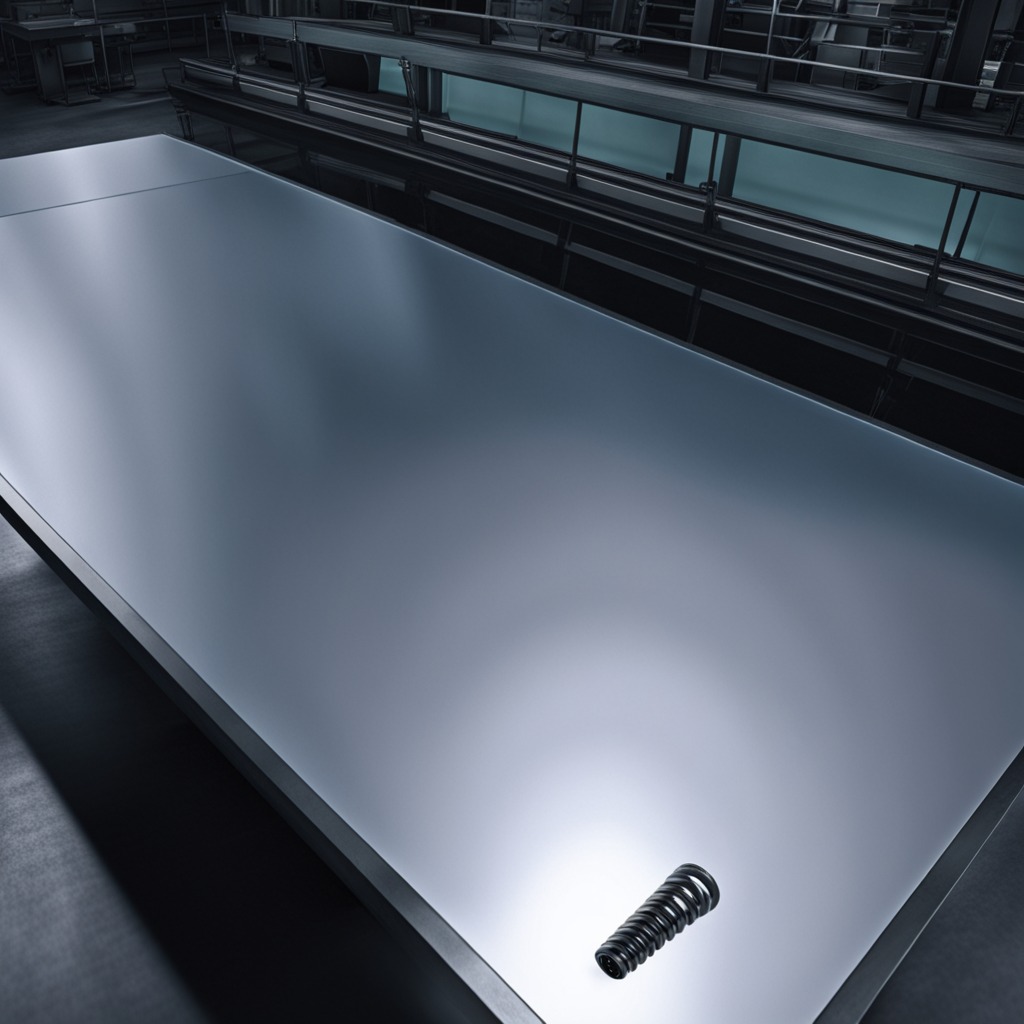
A coiled metal spring is lying on the tabletop.